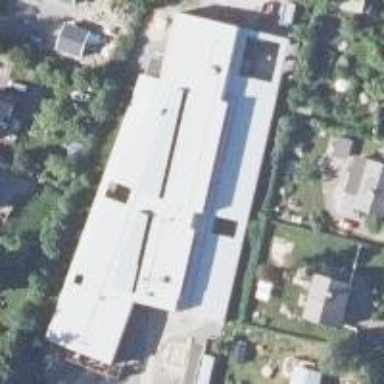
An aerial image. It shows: Kindergarten.